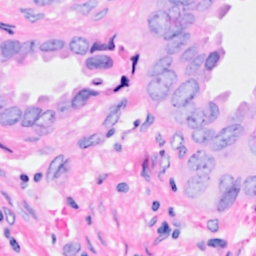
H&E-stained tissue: Breast